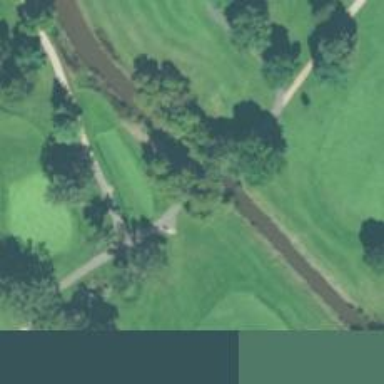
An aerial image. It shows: Path bridge on golf course.